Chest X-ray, PA view. Patient: 41 years old, sex M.
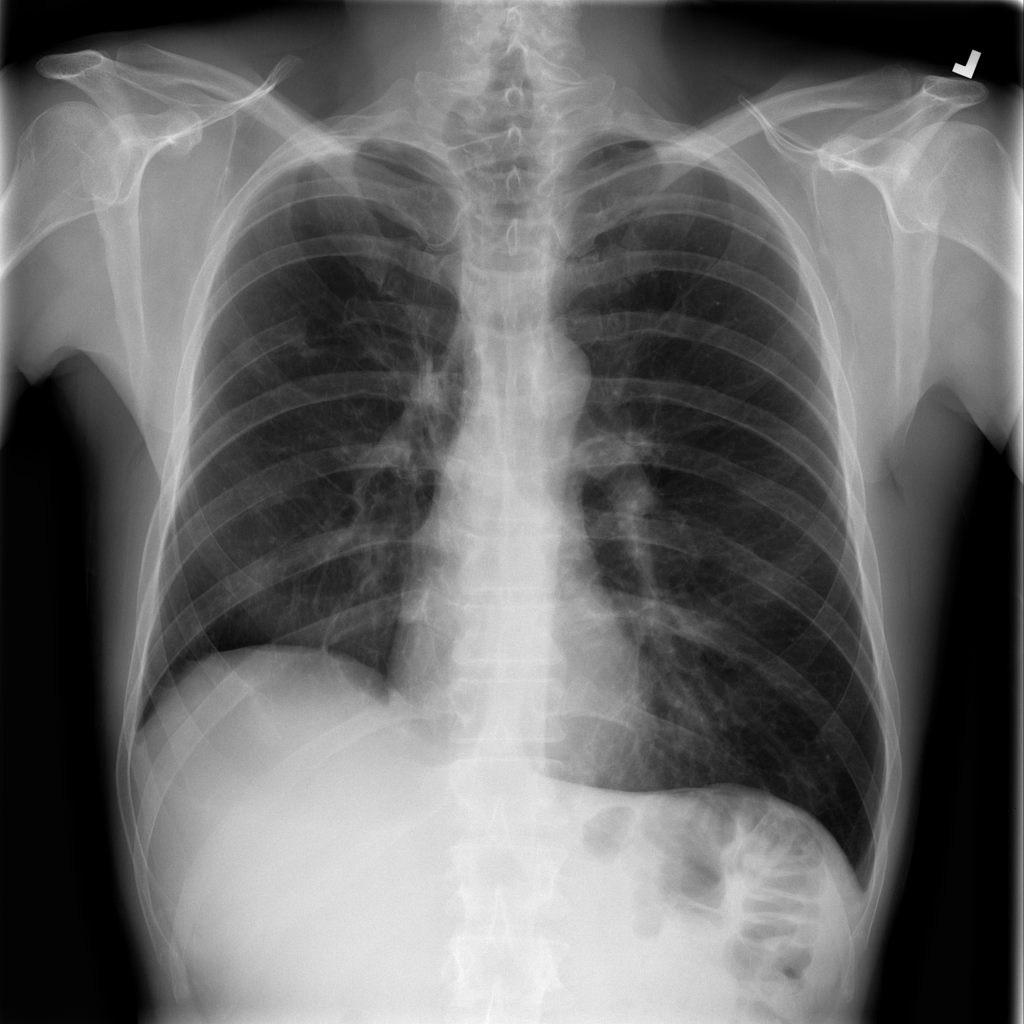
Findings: Nodule